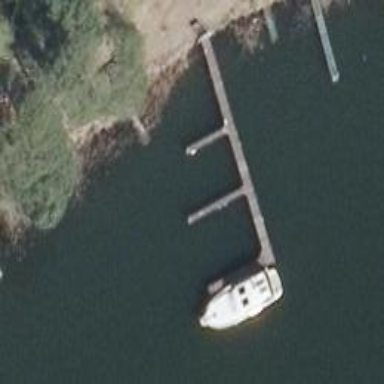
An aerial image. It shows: Man-made pier.